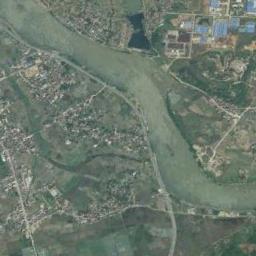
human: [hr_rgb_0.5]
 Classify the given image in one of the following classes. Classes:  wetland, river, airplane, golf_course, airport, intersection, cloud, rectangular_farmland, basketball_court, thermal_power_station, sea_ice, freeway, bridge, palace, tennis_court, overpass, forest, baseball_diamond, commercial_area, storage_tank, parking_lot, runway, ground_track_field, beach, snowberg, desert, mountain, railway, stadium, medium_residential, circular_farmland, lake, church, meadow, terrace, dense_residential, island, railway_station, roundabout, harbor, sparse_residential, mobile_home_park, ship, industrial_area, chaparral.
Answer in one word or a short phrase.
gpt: river